Question: How can we show text in zoom in effect. I saw it on one travel site. I did google but cant find this kind of effect. I just want little hint what kind of effect is this. I red about easing but did not find the same effect. I have attached screenshot for the same. Here is link of that website <URL>. The effect is on payment page
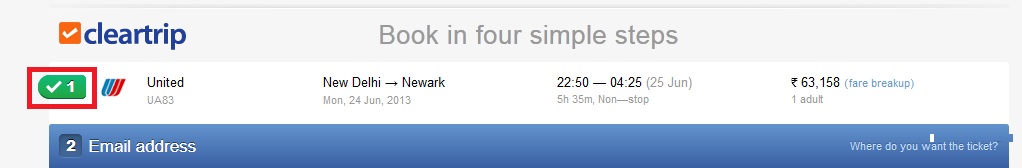
Answer: Ok, so when you do something to make the section appear, the button within it animates from nothing to 100% size from its center point. So basically what you are asking is how to make something grow from 0% to 100% via animation. There's probably a totally javascript way but I personally would use css animation for this.
Suppose you are adding a class to the parent div to reveal a section of content (in the example you linked to it is revealing a section of the order form) all you need to do is in the css add an animation to the button that is triggered when the section gets a class added. In my example below I'm calling the section 'page' and assuming you're adding a class of 'active' to reveal it - obviously these could be anything you like:
Html:
'''
<div class="page">
<div class="animated_button">Look at me</div>
[other content that you don't want to animate]
</div>
'''
Css:
'''
.page{
display:none;
}
.active{
display:block;
}
.animated_button{
[styling for how you want your button to look]
}
.active .animated_button{
animation: growUp 0.4s;
}
@keyframes growUp {
0% { transform:scale(0); }
100% { transform:scale(1); }
}
'''
Note that you may need to add vendor-prefixes for the transforms.
Here is a codePen - there's a few extra styles and stuff in there just to show an example of how it works:
<URL>